Question: this is the heatmap of the question. Each task can only be assigned to one person, and each person can only be assigned one task. How to allocate to maximize total profit? (all profits are multiples of ten), and output the maximum profit.
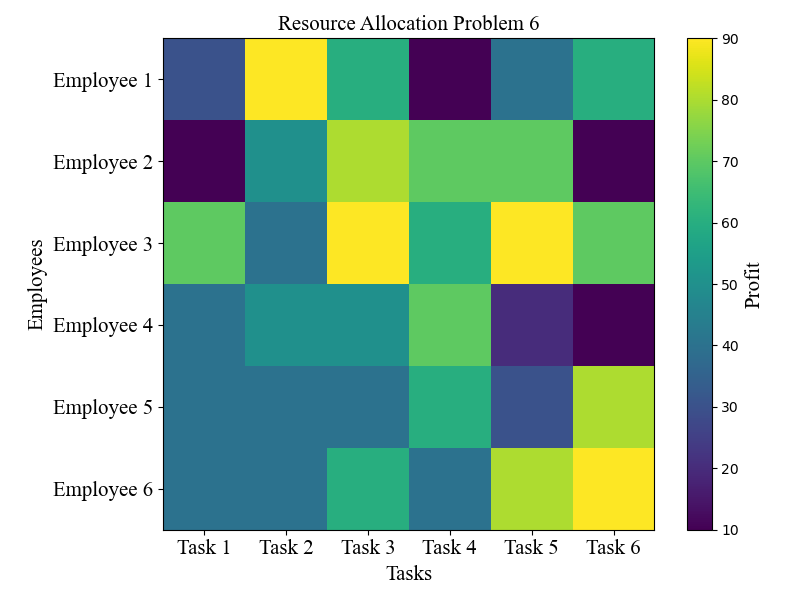
Answer: 470